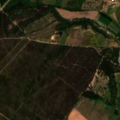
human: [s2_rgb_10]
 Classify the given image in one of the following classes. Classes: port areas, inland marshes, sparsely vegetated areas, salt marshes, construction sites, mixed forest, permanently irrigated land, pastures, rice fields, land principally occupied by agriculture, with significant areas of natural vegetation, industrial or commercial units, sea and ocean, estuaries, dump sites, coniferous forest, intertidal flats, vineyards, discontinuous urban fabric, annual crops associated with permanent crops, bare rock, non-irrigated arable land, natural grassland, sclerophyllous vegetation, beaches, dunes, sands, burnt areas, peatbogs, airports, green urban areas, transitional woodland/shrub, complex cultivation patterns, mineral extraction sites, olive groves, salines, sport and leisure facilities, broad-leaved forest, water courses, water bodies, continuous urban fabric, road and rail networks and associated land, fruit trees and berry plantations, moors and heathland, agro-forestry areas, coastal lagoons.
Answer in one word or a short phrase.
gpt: permanently irrigated land, complex cultivation patterns, land principally occupied by agriculture, with significant areas of natural vegetation, broad-leaved forest, mixed forest